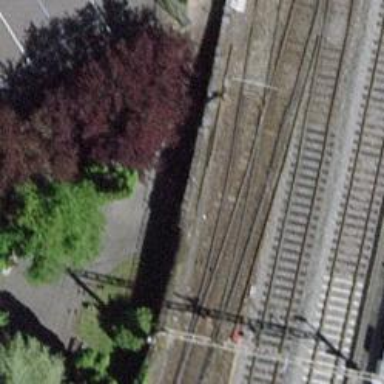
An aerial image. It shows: Railway yard with electrified contact lines.